Question: I am working on creating an API Gateway interface for my Lambda.
I have the YAML section below. The path 'cse' is properly created, but the parameters are not. Any ideas?
'''
CSEApiGateway:
Type: AWS::Serverless::Api
Properties:
Name: CSEApiGateway
StageName: Prod
Cors: "'*'"
DefinitionBody:
openapi: "3.0.1"
info:
description: 'API for Google CSE Lambda'
version: '1.0.0'
title: API for Google CSE Lambda
paths:
/cse:
get:
parameters:
qParam:
name: q
in: query
description: 'The query for CSE'
required: false
schema:
type: string
responses:
'200':
description: "OK"
headers:
Access-Control-Allow-Origin:
type: string
x-amazon-apigateway-integration:
uri:
Fn::Sub: 'arn:aws:apigateway:${AWS::Region}:lambda:path/2015-03-31/functions/${CSELambda.Arn}/invocations'
responses:
default:
statusCode: 200
responseTemplates:
- text/html: "$input.path('$')"
responseParameters:
method.response.header.Access-Control-Allow-Origin: "'*'"
requestParameters:
- integration.request.querystring.q: "method.request.querystring.q"
'''
See the image of the created API in the console - the parameter is missing from both the "Method Request" section and the "Integration Request" section.
API Gateway Screenshot

Any ideas greatly appreciated.
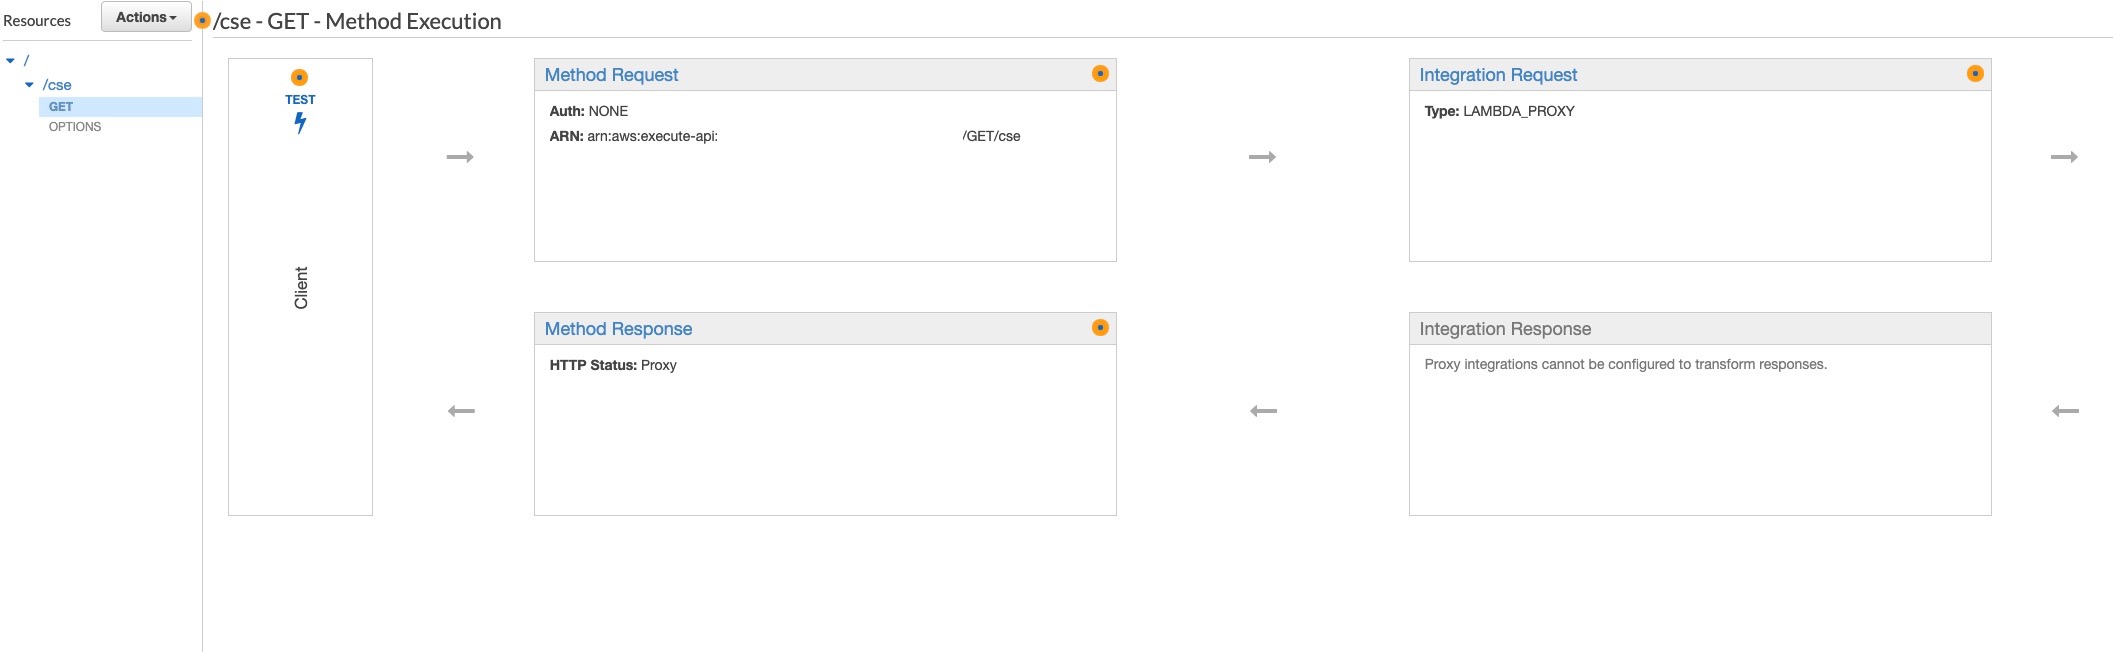
Answer: I'm not a yaml expert, but it looks like you're specifying parameters as a map instead of a list.
Check out the example here:
<URL>
I think your yaml should look more like:
'''
parameters:
- name: q
in: query
description: 'The query for CSE'
required: false
schema:
type: string
'''